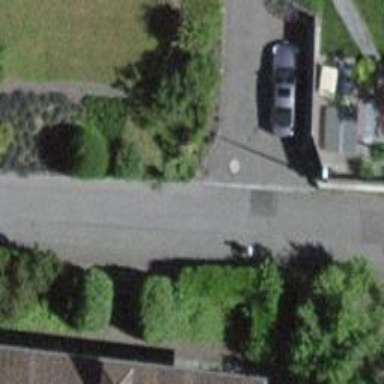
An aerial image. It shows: Living street.